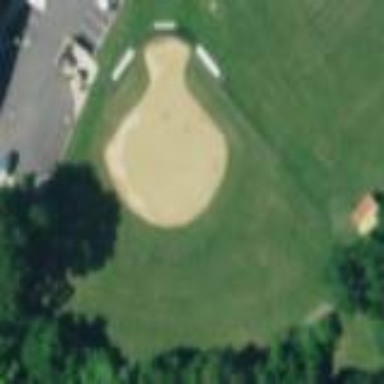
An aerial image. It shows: Baseball pitch for leisure land.